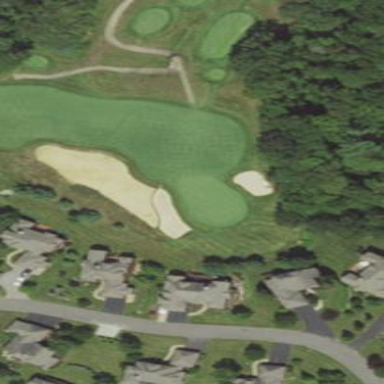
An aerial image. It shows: Golf bunker filled with sandy terrain.